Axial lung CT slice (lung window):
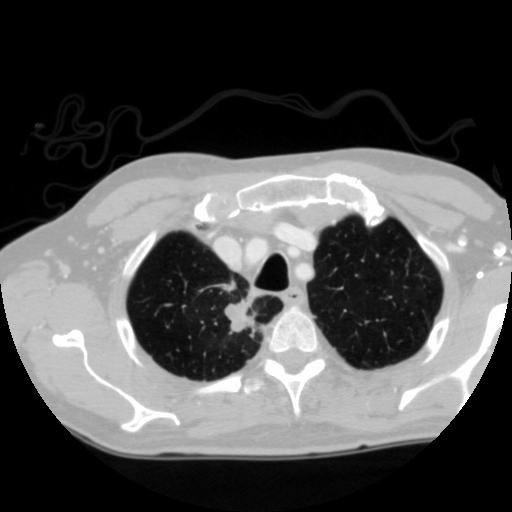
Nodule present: no